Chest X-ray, PA view. Patient: 59 years old, sex M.
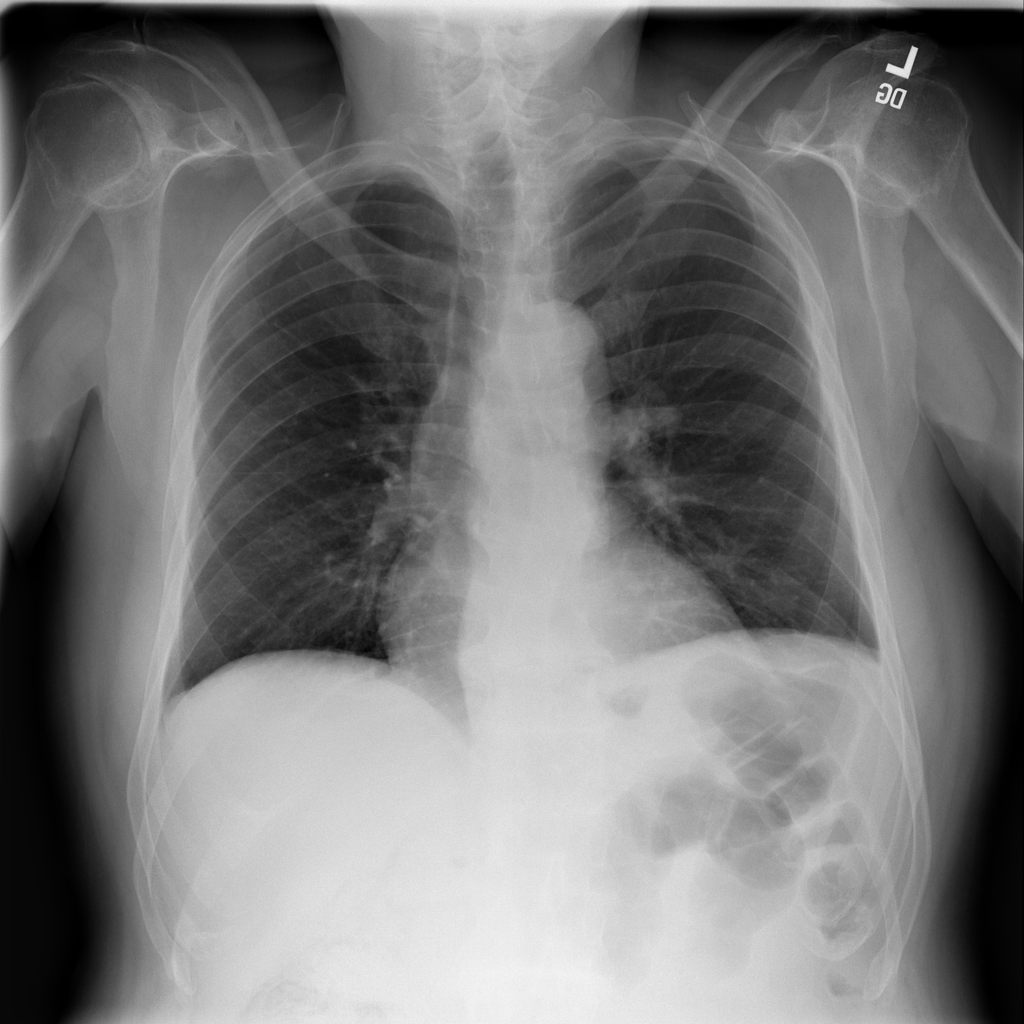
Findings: No Finding